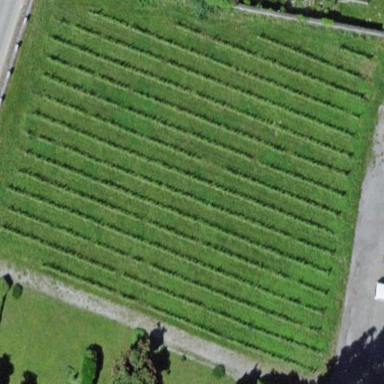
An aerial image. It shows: Vineyard with grape crops.